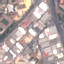
Land use / land cover class: Industrial